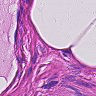
Metastatic tissue present: no